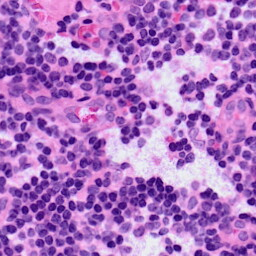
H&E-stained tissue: LymphNode